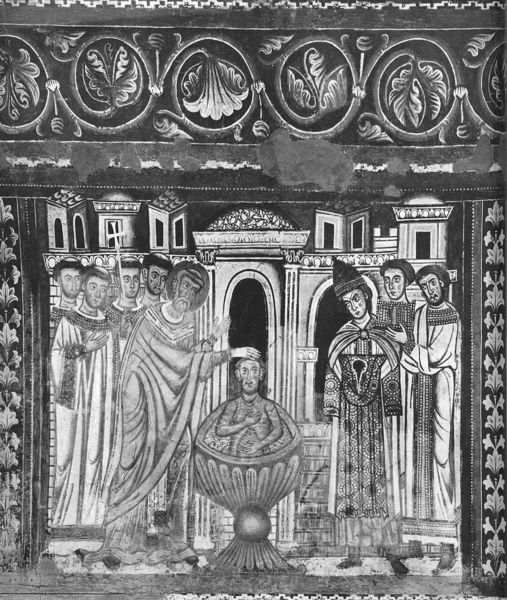
Titel: Santi Quattro Coronati
Standort: Rom, S. Quattro coronati (EU - I - Latium)
Schlagwörter: blätter, hand, umhang, wasser, menschen, blume, blumen, grau, männer, schwarz, weiss, blüte, gebäude, täufer, kirche, gewand, gewänder, krone, brunnen, bogen, stab, papst, ornamente, verzierung, kreuz, religion, türme, palast, torbogen, schwarz weiss, heiligenschein, jesus, priester, mönch, heiliger, mönche, heilige, geistlich, taufe, mäner, tonsur, taufbecken